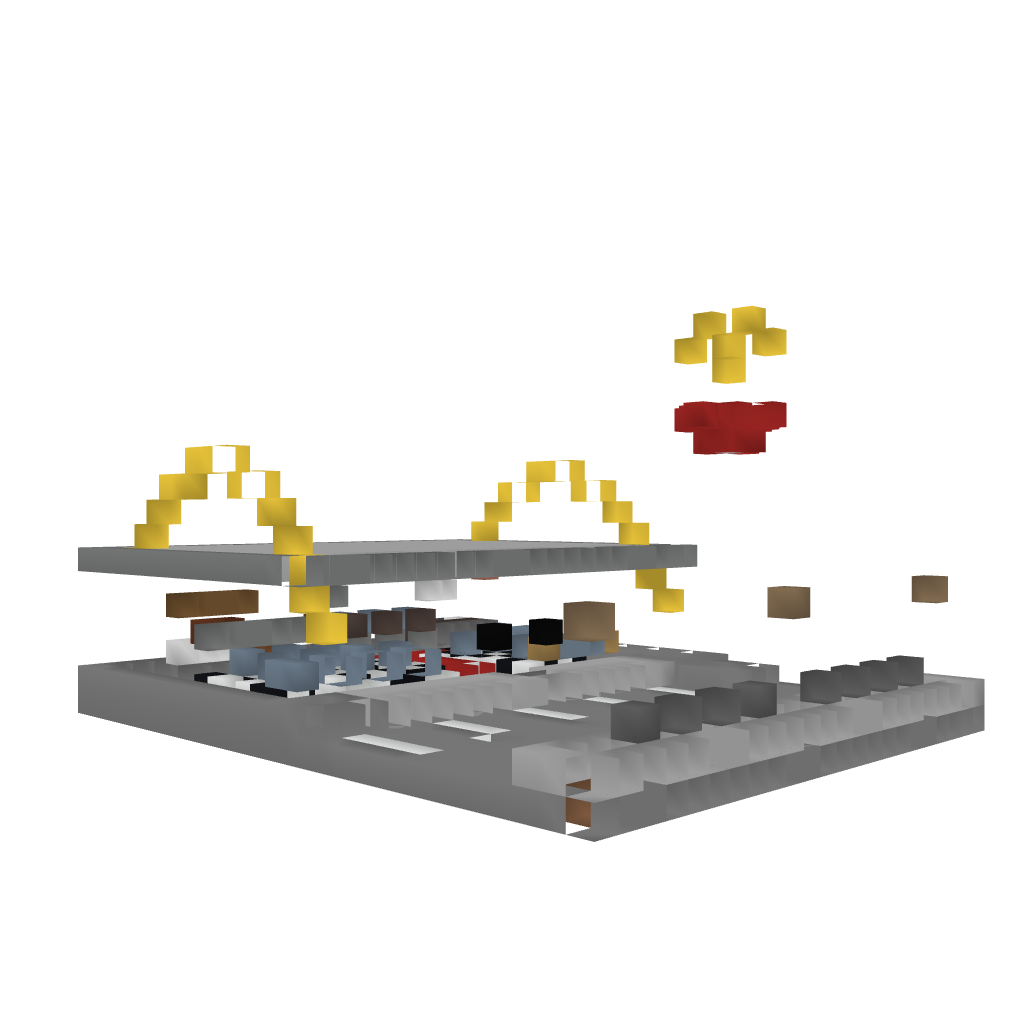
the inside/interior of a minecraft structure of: Mc Donald's